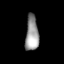
Tissue: lung
Cell type: Epithelial cells
Senescence score: 0.2123
Nuclear area (px): 459
Mean DAPI intensity: 149.943